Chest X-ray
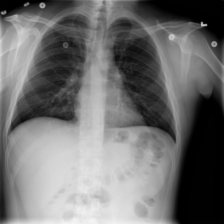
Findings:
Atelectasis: negative
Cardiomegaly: negative
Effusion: negative
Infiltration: negative
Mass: negative
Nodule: negative
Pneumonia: negative
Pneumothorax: negative
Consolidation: negative
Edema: negative
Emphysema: negative
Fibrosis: negative
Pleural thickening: negative
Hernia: negative